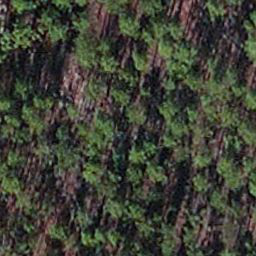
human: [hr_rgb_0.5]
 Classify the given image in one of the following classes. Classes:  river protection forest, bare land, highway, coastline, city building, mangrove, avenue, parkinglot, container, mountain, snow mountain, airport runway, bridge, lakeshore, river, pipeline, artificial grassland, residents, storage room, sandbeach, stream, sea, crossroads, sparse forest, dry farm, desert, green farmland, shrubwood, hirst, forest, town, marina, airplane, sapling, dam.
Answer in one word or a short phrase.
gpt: sapling